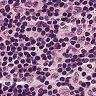
Metastatic tissue present: no